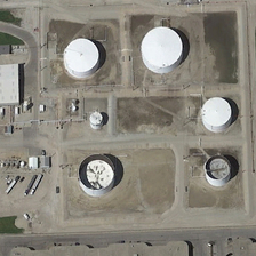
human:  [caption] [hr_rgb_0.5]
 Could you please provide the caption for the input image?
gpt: can only see cars road and cylindrical house .

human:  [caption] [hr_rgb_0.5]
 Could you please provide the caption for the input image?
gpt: The image is mainly gray and flat terrain.

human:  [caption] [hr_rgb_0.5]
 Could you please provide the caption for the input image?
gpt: The image is mainly gray and flat.

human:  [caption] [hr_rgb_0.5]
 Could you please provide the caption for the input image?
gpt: The image is mainly based on gray plane.

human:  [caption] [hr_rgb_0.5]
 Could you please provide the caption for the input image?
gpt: The picture is dominated by gray ground.